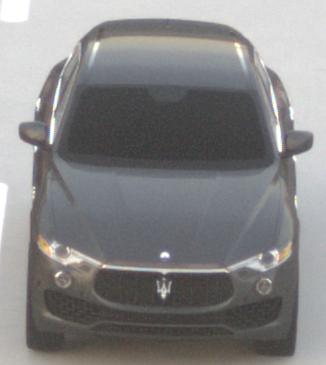
Make: Maserati
Model: Levante GT Hybrid
Detailed model: Levante
Model produced from: 2021/07
Model produced until: 2022/10
Doors: 4
Color: gray
Road condition: dry road
Daytime: sunrise or sunset
Contrast: low contrast